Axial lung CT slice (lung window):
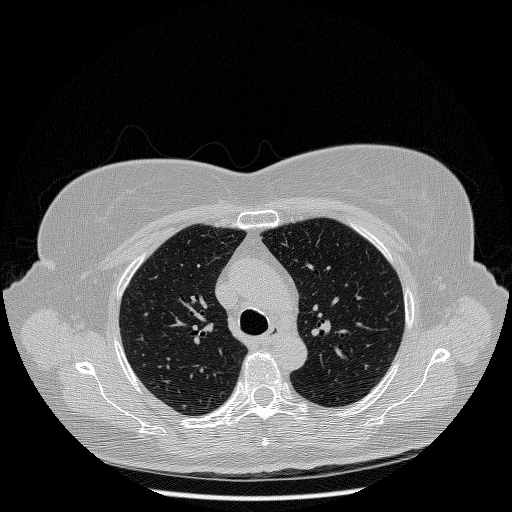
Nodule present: no